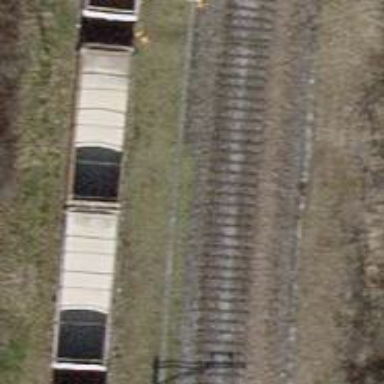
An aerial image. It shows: Railway yard with one track.